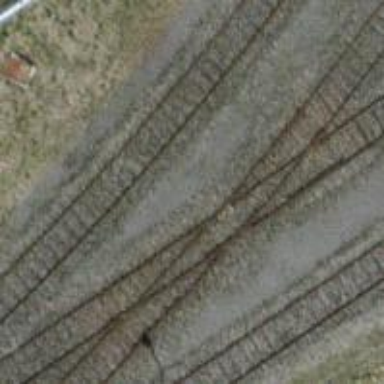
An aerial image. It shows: Single-track spur railway line.